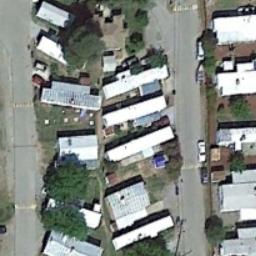
Label: residential